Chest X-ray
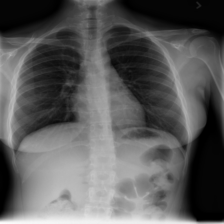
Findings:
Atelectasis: negative
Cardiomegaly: negative
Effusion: negative
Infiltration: negative
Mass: negative
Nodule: negative
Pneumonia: negative
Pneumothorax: negative
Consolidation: negative
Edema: negative
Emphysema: negative
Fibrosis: negative
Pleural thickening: negative
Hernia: negative